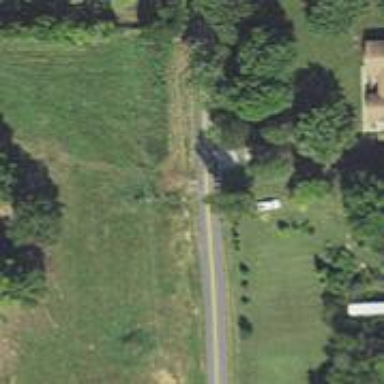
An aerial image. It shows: Secondary road.